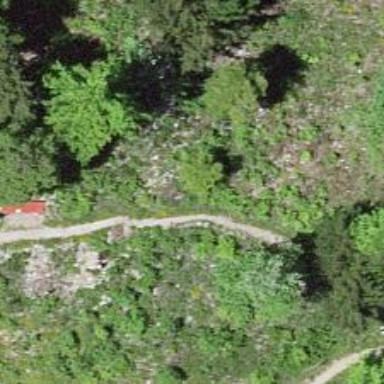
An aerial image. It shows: Pebblestone path.